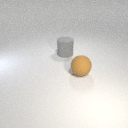
large gray rubber cylinder to the left of large brown rubber sphere